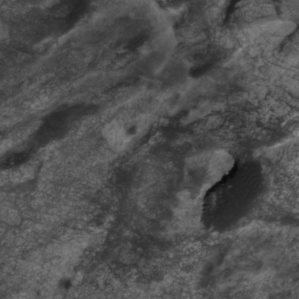
Label: non_frost